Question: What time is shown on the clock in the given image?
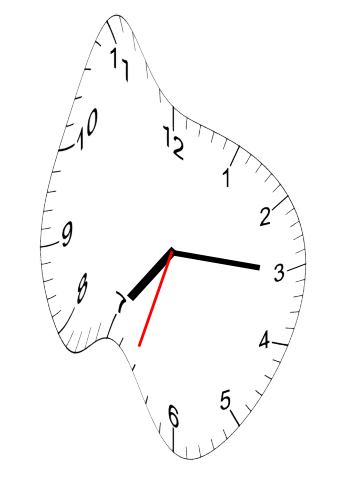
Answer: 07:15:33